Question: I'm trying to populate a grouped 'UITableView' using an 'NSMutableArray'. I want each element in the array to have its own section. i.e : One element (one row) per one section.
This is my code I have written so far.
'''
#import "MailViewController.h"
@interface MailViewController ()
@end
@implementation MailViewController
NSMutableArray *mailboxes;
- (id)initWithStyle:(UITableViewStyle)style
{
self = [super initWithStyle:style];
if (self) {
}
return self;
}
- (void)viewDidLoad
{
[super viewDidLoad];
mailboxes = [[NSMutableArray alloc] initWithObjects:@"Inbox", @"Drafts", @"Sent Items", nil];
}
- (void)didReceiveMemoryWarning
{
[super didReceiveMemoryWarning];
}
#pragma mark - Table view data source
- (NSInteger)numberOfSectionsInTableView:(UITableView *)tableView
{
return mailboxes.count;
}
- (NSInteger)tableView:(UITableView *)tableView numberOfRowsInSection:(NSInteger)section
{
return 1;
}
- (UITableViewCell *)tableView:(UITableView *)tableView cellForRowAtIndexPath:(NSIndexPath *)indexPath
{
static NSString *CellIdentifier = @"Cell";
UITableViewCell *cell = [tableView dequeueReusableCellWithIdentifier:CellIdentifier];
if (cell == nil) {
cell = [[UITableViewCell alloc] initWithStyle:UITableViewCellStyleDefault reuseIdentifier:CellIdentifier];
}
cell.textLabel.text = [mailboxes objectAtIndex:indexPath.row];
return cell;
}
@end
'''
Currently this is how it looks.

How can I get this the way I described above? (first section: Inbox, second section: Drafts, Third section: Sent Items etc.) I've gotten close but not quite there yet.
Thank you.
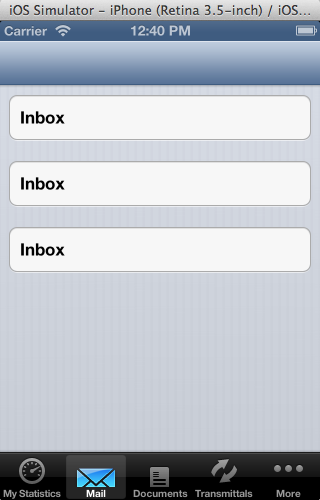
Answer: You should change:
'''
cell.textLabel.text = [mailboxes objectAtIndex:indexPath.row];
'''
to
'''
cell.textLabel.text = [mailboxes objectAtIndex:indexPath.section];
'''
These lines should go in the 'cellForRowAtIndexPath:' method.
Your array index should be based on the sections and not the rows. Row is always fixed at zero.